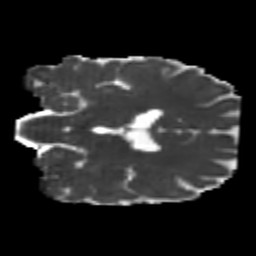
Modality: MD
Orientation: coronal
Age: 20
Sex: male
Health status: healthy
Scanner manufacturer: philips
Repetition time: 7.476 s
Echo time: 0.08753 s